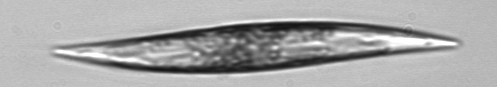
Label: Pleurosigma